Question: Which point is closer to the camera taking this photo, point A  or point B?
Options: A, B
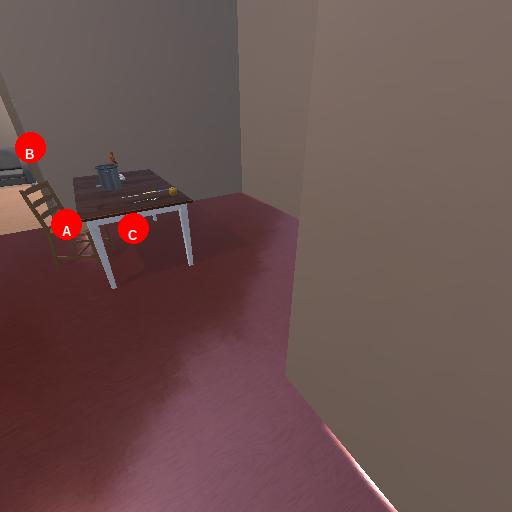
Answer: A